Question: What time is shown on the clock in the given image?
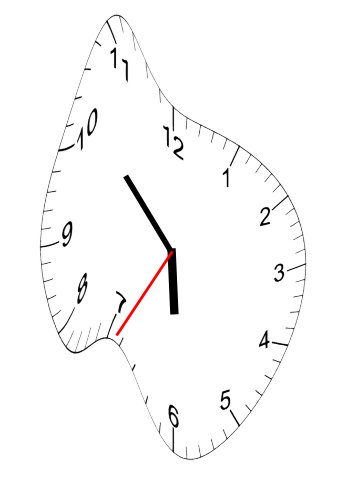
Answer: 05:52:35